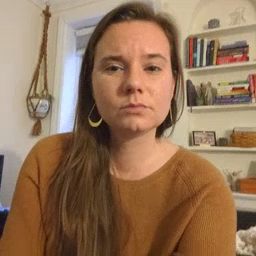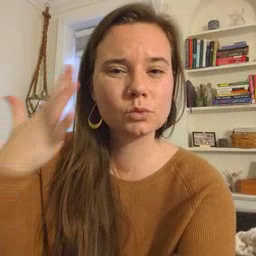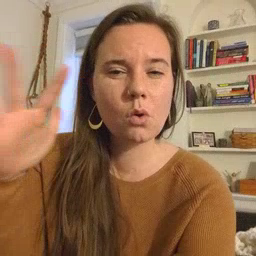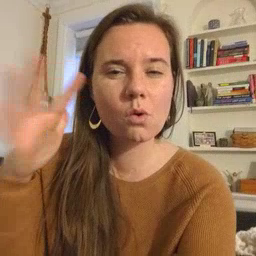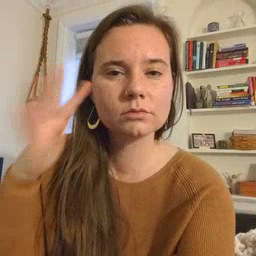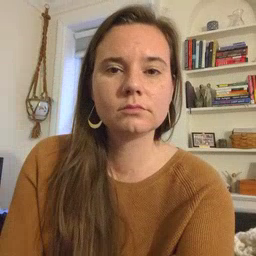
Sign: noisy